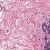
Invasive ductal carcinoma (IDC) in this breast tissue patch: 0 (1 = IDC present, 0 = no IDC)